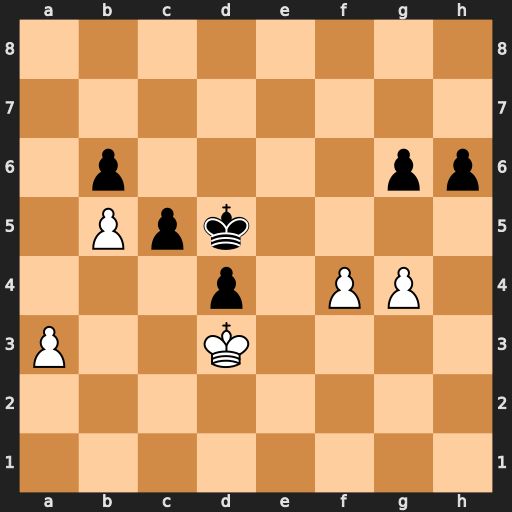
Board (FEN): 8/8/1p4pp/1Ppk4/3p1PP1/P2K4/8/8
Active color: w
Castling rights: -
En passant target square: -
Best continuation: f5 g5 a4 h5 a5